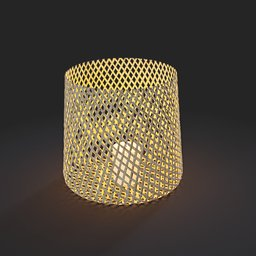
Label: lighting